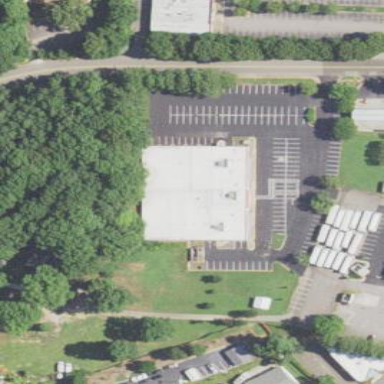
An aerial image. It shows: Commercial building that houses bowling alley on its leisure land.